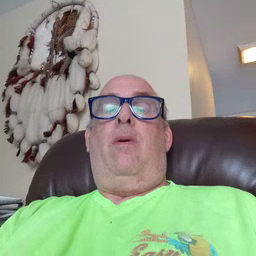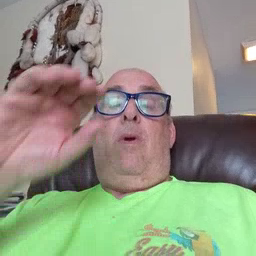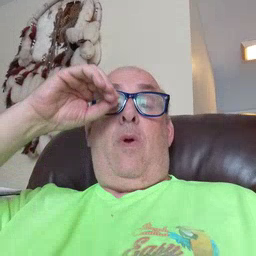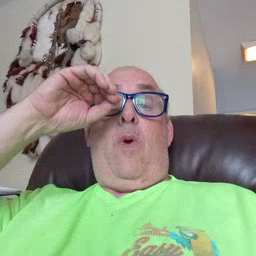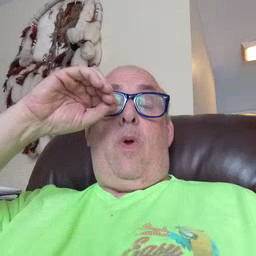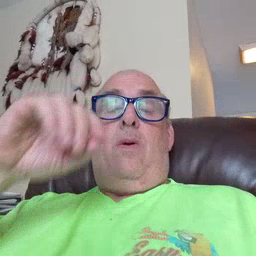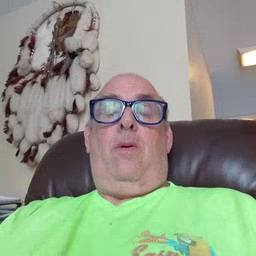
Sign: owl